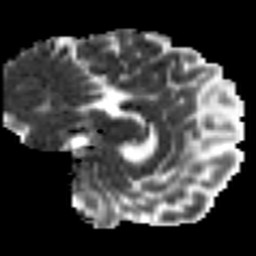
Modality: MD
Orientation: sagittal
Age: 30
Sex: female
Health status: healthy
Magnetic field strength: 3 T
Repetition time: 8.4 s
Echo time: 0.0926 s